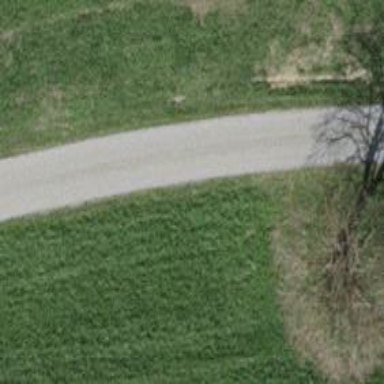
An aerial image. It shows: Unclassified road with asphalt surface.